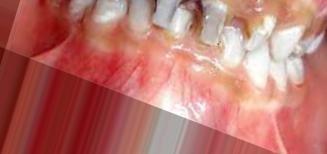
Condition: Caries